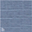
Piece: xx